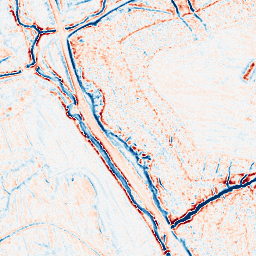
Category: edge_preserving
Decomposition family: bilateral
Decomposition parameters: d: 9
sigma_color: 25
sigma_space: 150
Upsampling method: bspline
Upsampling parameters: scale: 4
Upsampling scale: 4